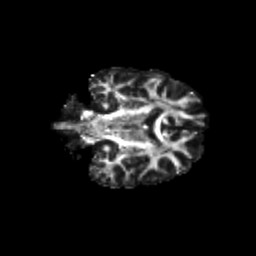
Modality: FA
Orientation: coronal
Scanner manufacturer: siemens
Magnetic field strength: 3 T
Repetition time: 9.2 s
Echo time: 0.084 s